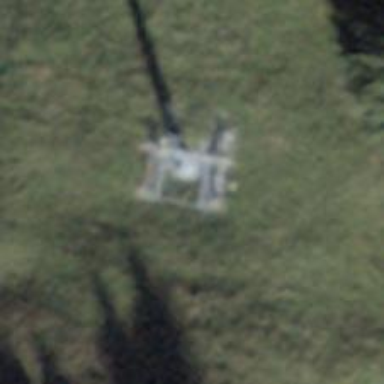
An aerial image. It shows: Pylon for aerialway.